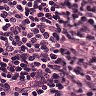
Metastatic tissue present: no